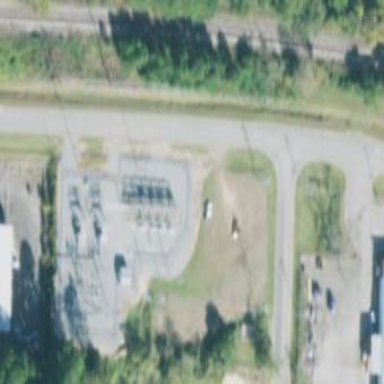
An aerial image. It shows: Distribution substation surrounded by fence.